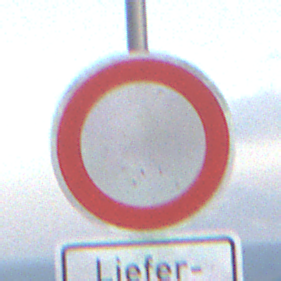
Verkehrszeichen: VerbotFahrzeugeAllerArt
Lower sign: BesondereFahrzeugeUndTransportgueter5
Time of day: SunriseSunset
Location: Outdoor (Nature)
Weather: PartlyCloudy
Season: NotSpecified
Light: Natural